Question: Data frames sg is as following:
'''
time B C D
1 2014-08-04 00:00:04.0 red 0 0
2 2014-08-04 00:00:06.0 red 0 0
3 2014-08-04 00:00:06.0 red 1 0
4 2014-08-04 00:00:06.2 red 0 0
5 2014-08-04 00:00:06.5 red 0 0
6 2014-08-04 00:00:07.0 red 0 1
7 2014-08-04 00:00:07.7 red 0 0
8 2014-08-04 00:00:16.0 red 0 0
9 2014-08-04 00:00:17.0 red 1 0
10 2014-08-04 00:00:18.0 red 0 0
11 2014-08-04 00:00:22.0 red 0 0
12 2014-08-04 00:00:22.0 red 0 0
13 2014-08-04 00:00:22.2 red 0 0
14 2014-08-04 00:00:25.0 red 1 0
15 2014-08-04 00:00:27.0 red 1 0
16 2014-08-04 00:00:28.0 red 0 0
17 2014-08-04 00:00:29.0 red/amber 1 0
18 2014-08-04 00:00:29.0 red/amber 1 1
19 2014-08-04 00:00:30.0 green 0 0
20 2014-08-04 00:00:40.0 green 0 1
21 2014-08-04 00:00:42.4 green 0 0
22 2014-08-04 00:00:43.0 green 0 0
23 2014-08-04 00:00:50.0 red 1 0
24 2014-08-04 00:00:51.2 red 0 0
25 2014-08-04 00:00:52.0 red 0 1
26 2014-08-04 00:00:52.0 red 1 0
27 2014-08-04 00:00:52.2 red 1 0
28 2014-08-04 00:00:52.9 red 1 1
29 2014-08-04 00:00:53.0 red 0 0
30 2014-08-04 00:00:59.0 red 0 1
31 2014-08-04 00:01:02.0 red 0 1
32 2014-08-04 00:01:03.2 red 0 1
33 2014-08-04 00:01:04.0 red 1 1
34 2014-08-04 00:01:06.4 red 0 1
35 2014-08-04 00:01:07.5 red 1 1
36 2014-08-04 00:01:08.0 red 0 1
37 2014-08-04 00:01:08.2 red 0 1
38 2014-08-04 00:01:08.4 red 0 1
39 2014-08-04 00:01:11.0 red 0 1
40 2014-08-04 00:01:13.0 red 0 1
41 2014-08-04 00:01:14.0 red 0 1
42 2014-08-04 00:01:15.0 red/amber 0 1
43 2014-08-04 00:01:15.0 red/amber 0 1
44 2014-08-04 00:01:16.0 green 0 1
45 2014-08-04 00:01:21.0 green 0 0
46 2014-08-04 00:01:26.0 green 0 0
47 2014-08-04 00:01:31.0 amber 0 0
48 2014-08-04 00:01:31.0 amber 0 0
49 2014-08-04 00:01:34.0 red 0 0
50 2014-08-04 00:01:36.0 red 0 0
'''
First, I need to split the data frame into groups by time interval(for example 10 seconds).
Second, calculate the percentage of value "1" in each group for columns C and D separately.
Finally, plot the percentage for column C and B with time in a graphic.
I did it for single variable.
My solution is :
'''
percentage.occupied <- function(x) (NROW(subset(x,C==1)))/(NROW(x))
splitbytime <- ddply(selectstatus309, .(cut(time,"10 seconds")),percentage.occupied)
colnames(splitbytime)<-c("time","occupancy")
occupancy <- ggplot(splitbytime, aes(x=(as.POSIXct(splitbytime$time)),y=occupancy)) +
geom_point(shape=1) +
geom_smooth()+
xlab("time") +
ylab("% occupancy")
'''
I am not sure if I describe my question clear (+_+)
##
I took BrodieG's solution and apply it to a period time(1 hour) of my data. I followed each step but plot something wrong:

Besides, there is an error:
'''
geom_smooth: method="auto" and size of largest group is <1000, so using loess. Use 'method = x' to change the smoothing method.
geom_smooth: method="auto" and size of largest group is >=1000, so using gam with formula: y ~ s(x, bs = "cs"). Use 'method = x' to change the smoothing method.
Error in smooth.construct.cr.smooth.spec(object, data, knots) :
x has insufficient unique values to support 10 knots: reduce k.
'''
I guess the error is not the reason for the strange plot.
You can see there is one part of the melted df as following, from which I refer the result is impossible to be just 1 or 0.
'''
time B variable value
10520 2014-08-04 15:10:00 green dt_5 0
10521 2014-08-04 15:10:00 green dt_5 0
10522 2014-08-04 15:10:00 green dt_5 0
10523 2014-08-04 15:10:00 green dt_5 0
10524 2014-08-04 15:10:00 green dt_5 0
10525 2014-08-04 15:10:00 green dt_5 0
10526 2014-08-04 15:10:00 green dt_5 0
10527 2014-08-04 15:10:00 green dt_5 0
10528 2014-08-04 15:10:00 green dt_5 1
10529 2014-08-04 15:10:00 amber dt_5 1
10530 2014-08-04 15:10:00 amber dt_5 1
10531 2014-08-04 15:10:00 amber dt_5 1
10532 2014-08-04 15:10:00 amber dt_5 1
10533 2014-08-04 15:10:00 amber dt_5 1
10534 2014-08-04 15:10:00 amber dt_5 1
10535 2014-08-04 15:10:00 amber dt_5 0
10536 2014-08-04 15:10:00 amber dt_5 0
10537 2014-08-04 15:10:00 amber dt_5 0
10538 2014-08-04 15:10:00 amber dt_5 0
10539 2014-08-04 15:10:00 amber dt_5 0
10540 2014-08-04 15:10:00 amber dt_5 0
10541 2014-08-04 15:10:00 red dt_5 0
10542 2014-08-04 15:10:00 red dt_5 0
10543 2014-08-04 15:10:00 red dt_5 0
10544 2014-08-04 15:10:00 red dt_5 0
10545 2014-08-04 15:10:00 red dt_5 0
'''
The code is here:
'''
selectstatus309.mlt <- melt(selectstatus309,id.var=c("time","B"))
percentage<-
ggplot(selectstatus309.mlt, aes(x=time,y=value,color=variable))+
stat_summary(geom="point", fun.y =mean,shape=1)+
stat_smooth()+
facet_wrap(~ B)
'''
Sorry for the looooong and verbose story! T. T
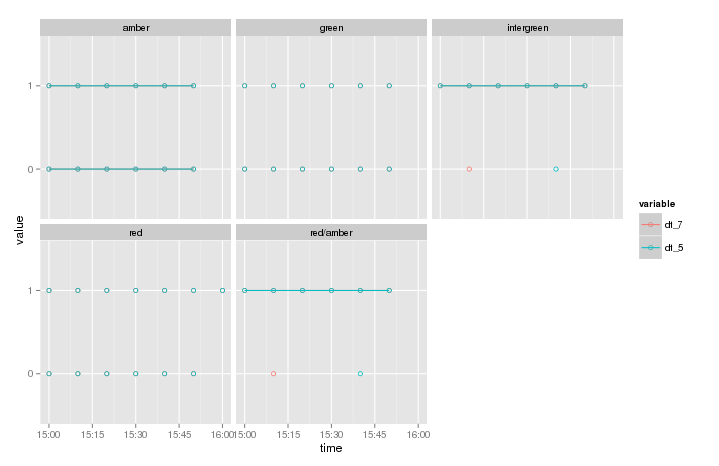
Answer: Here is an option. First we make our cut time data:
'''
library(reshape2)
library(ggplot2)
df$time <- as.POSIXct(cut(as.POSIXct(df$time), "10 secs"))
'''
Then we melt it so the values in 'C' and 'D' are in the same column so we can use that as an aesthetic. . Inspect 'df.mlt' to see how it is different from 'df'. 'ggplot' likes data in long format to use it's built-in data segmentation tools.
'''
df.mlt <- melt(df, id.var=c("time", "B"))
'''
Then we use 'stat_summary' to plot the dots (no need to resort to 'ddply'):
'''
ggplot(df.mlt, aes(x=time, y=value, color=variable)) +
stat_summary(geom="point", fun.y=mean, shape=1) +
stat_smooth()
'''
produces (on your subset of data):

Note how I'm able to split out the data by whether it is "C" or "D". You can even facet by B:
'''
ggplot(df.mlt, aes(x=time, y=value, color=variable)) +
stat_summary(geom="point", fun.y=mean, shape=1) +
stat_smooth() +
facet_wrap(~ B)
'''